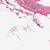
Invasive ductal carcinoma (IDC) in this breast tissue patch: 0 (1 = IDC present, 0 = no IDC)